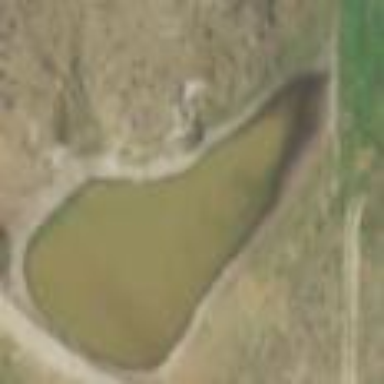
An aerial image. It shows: Reservoir area.